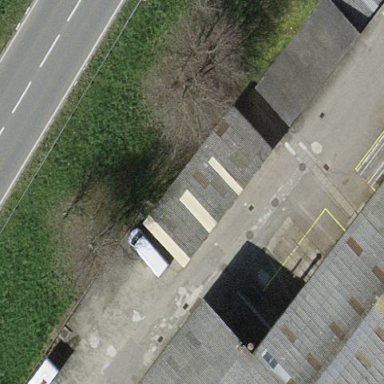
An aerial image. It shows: Industrial building.